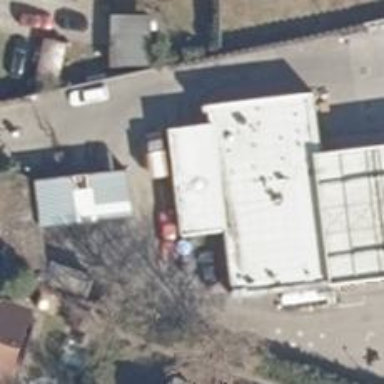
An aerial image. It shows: Car wash facility.